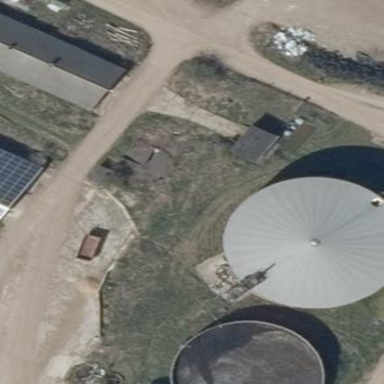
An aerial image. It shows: Storage tank that is man-made.